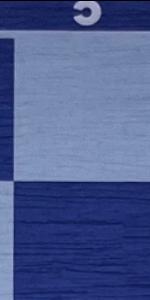
Label: Empty